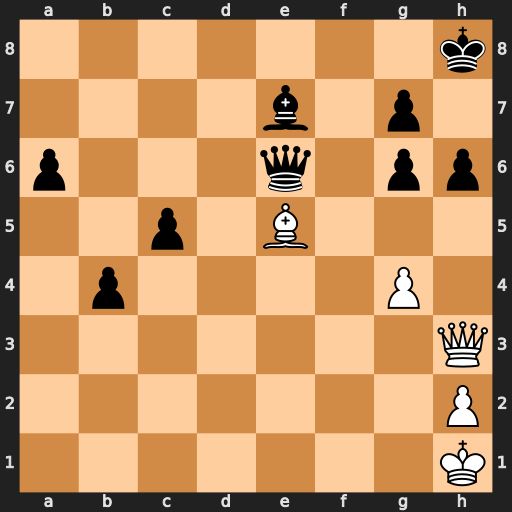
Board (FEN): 7k/4b1p1/p3q1pp/2p1B3/1p4P1/7Q/7P/7K
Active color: w
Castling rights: -
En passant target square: -
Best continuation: Qxh6+ Kg8 Qxg7#